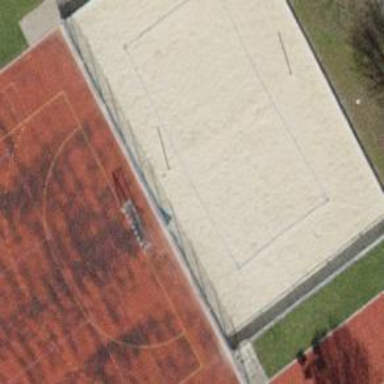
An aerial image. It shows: Sandy pitch for beach volleyball.